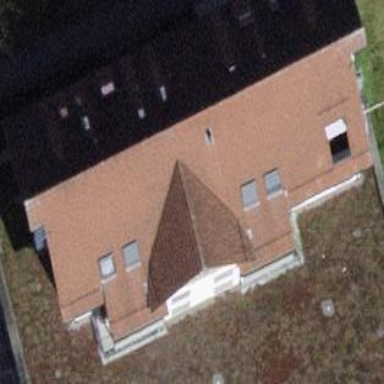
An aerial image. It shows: Residential building with gabled roof shape.